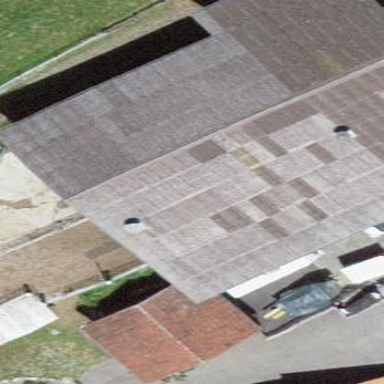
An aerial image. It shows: Barn.